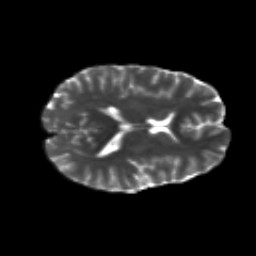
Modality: T2w
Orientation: axial
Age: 27
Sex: female
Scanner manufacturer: siemens
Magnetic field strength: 3 T
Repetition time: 8.8 s
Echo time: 0.085 s